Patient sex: M
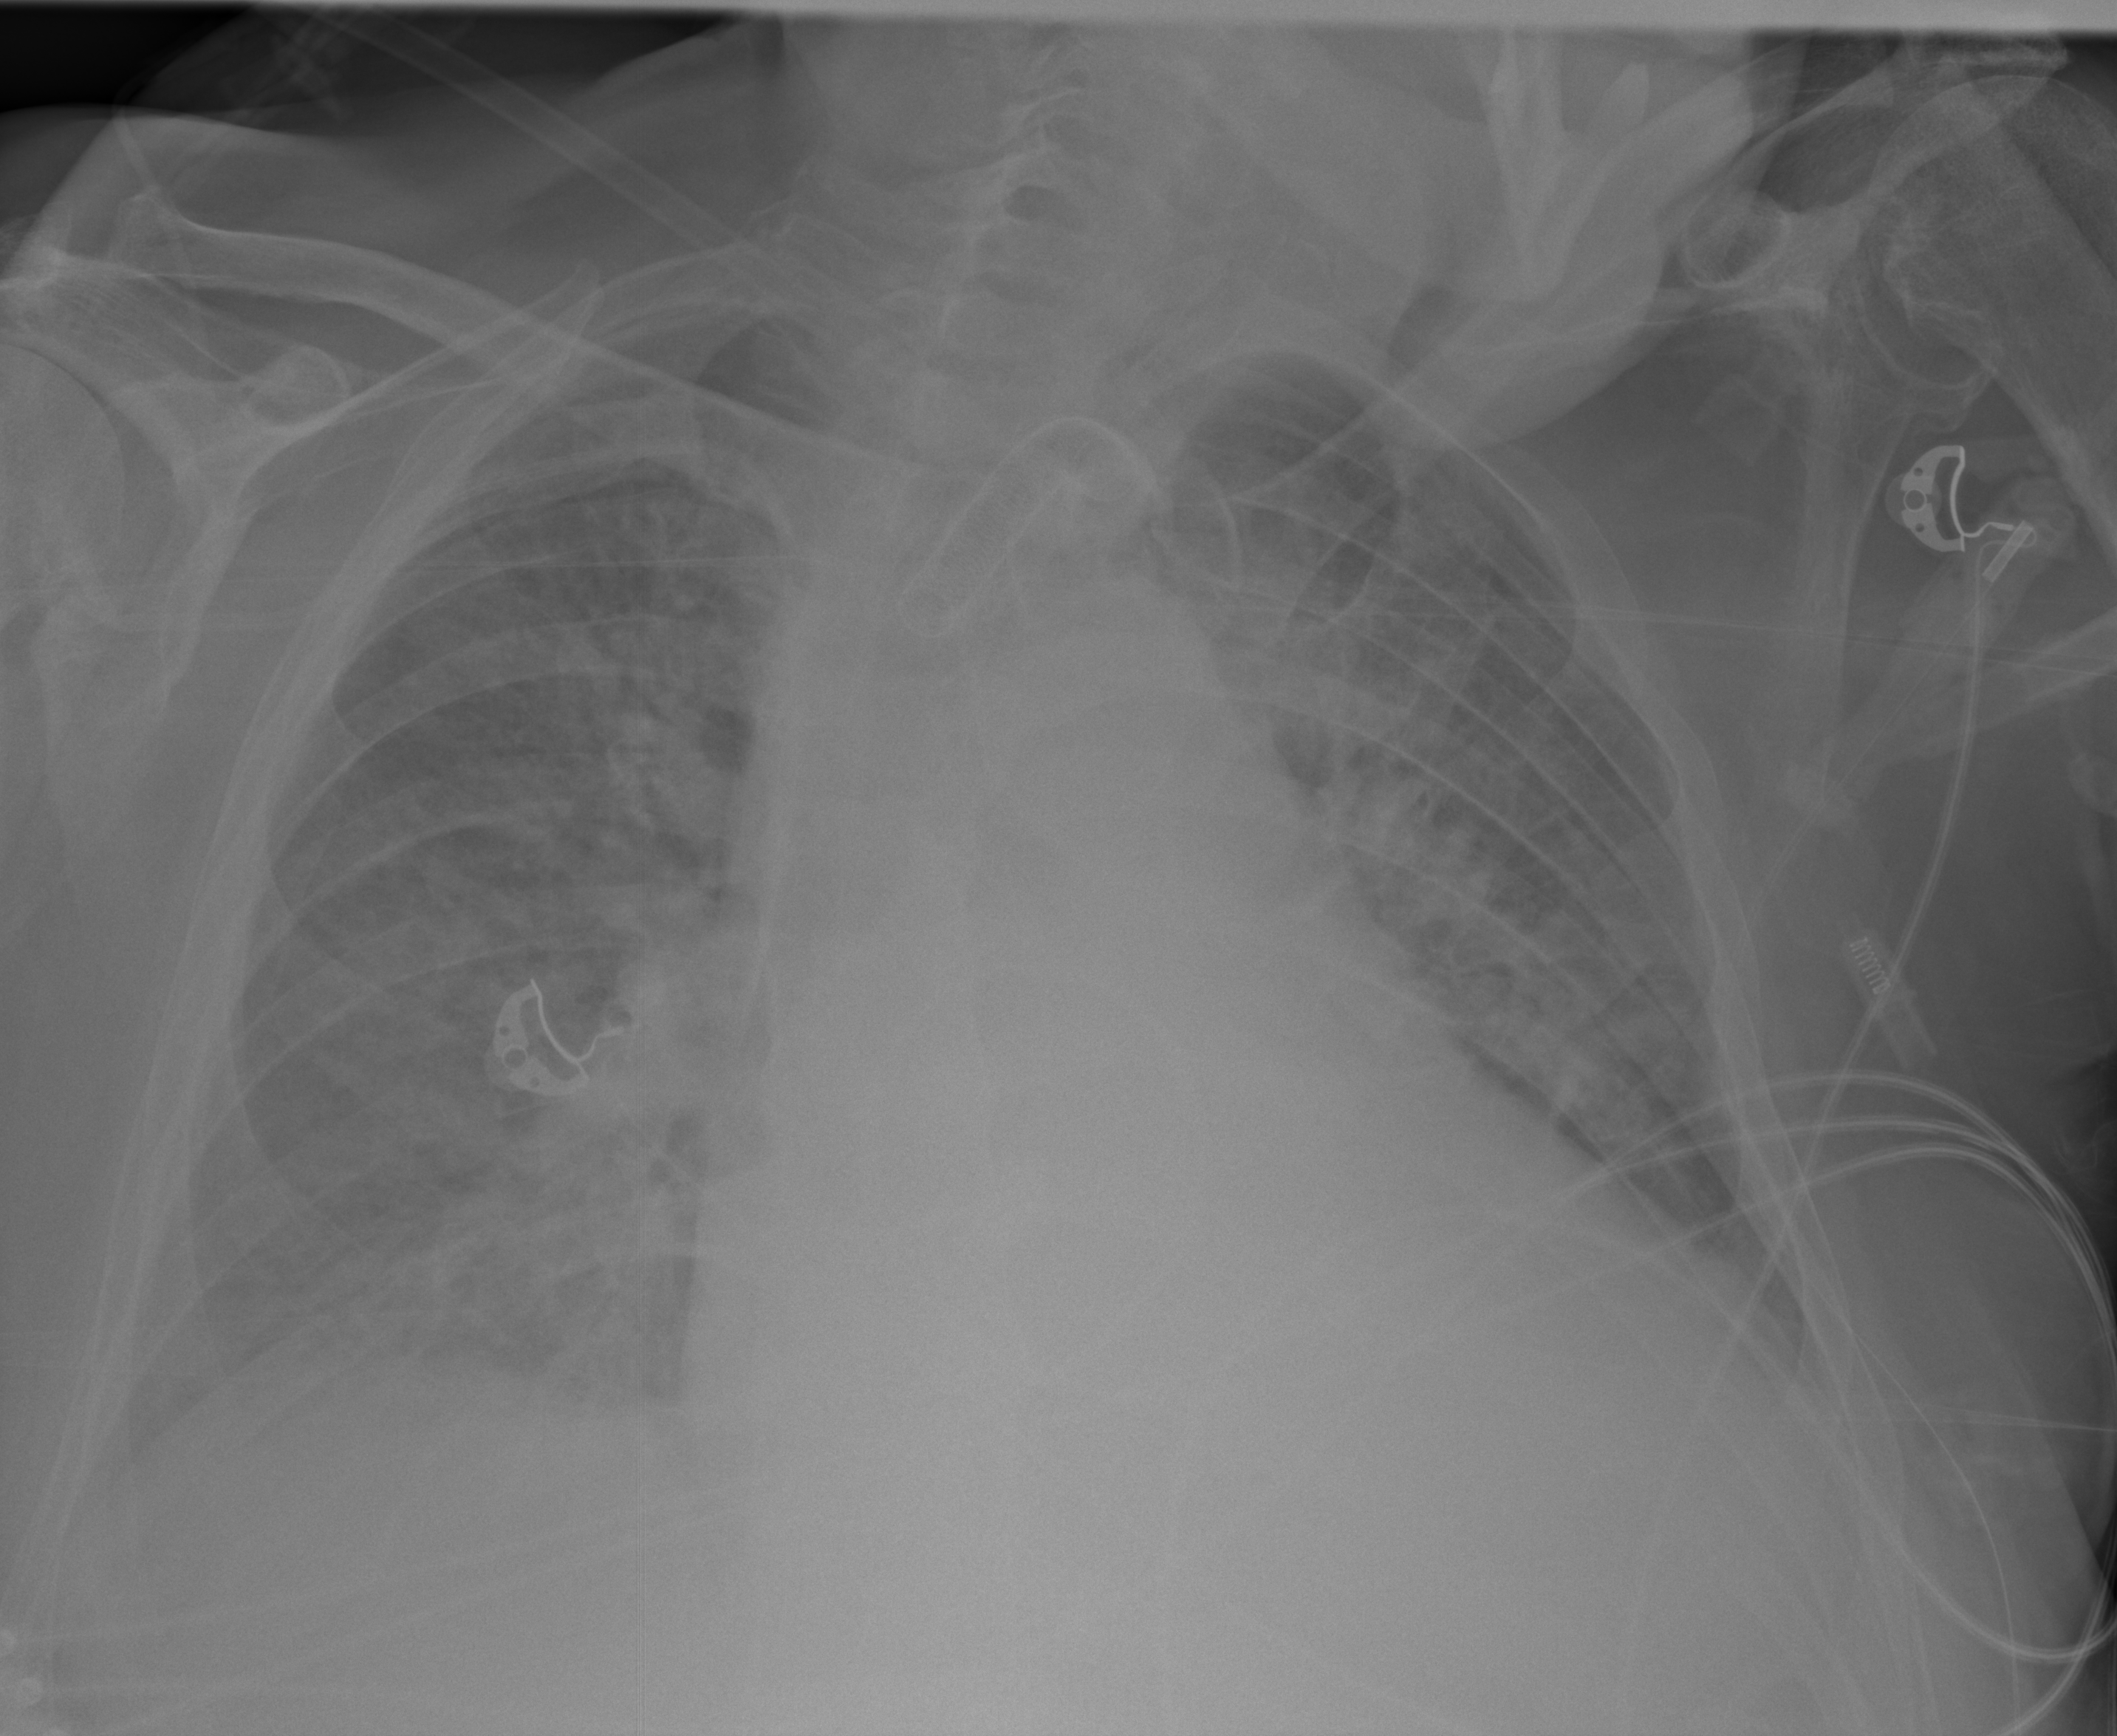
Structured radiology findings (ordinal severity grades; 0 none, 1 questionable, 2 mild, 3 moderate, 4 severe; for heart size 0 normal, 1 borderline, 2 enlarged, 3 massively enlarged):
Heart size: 3
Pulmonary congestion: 3
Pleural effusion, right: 2
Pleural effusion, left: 2
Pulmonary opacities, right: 2
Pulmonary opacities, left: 2
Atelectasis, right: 2
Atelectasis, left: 2